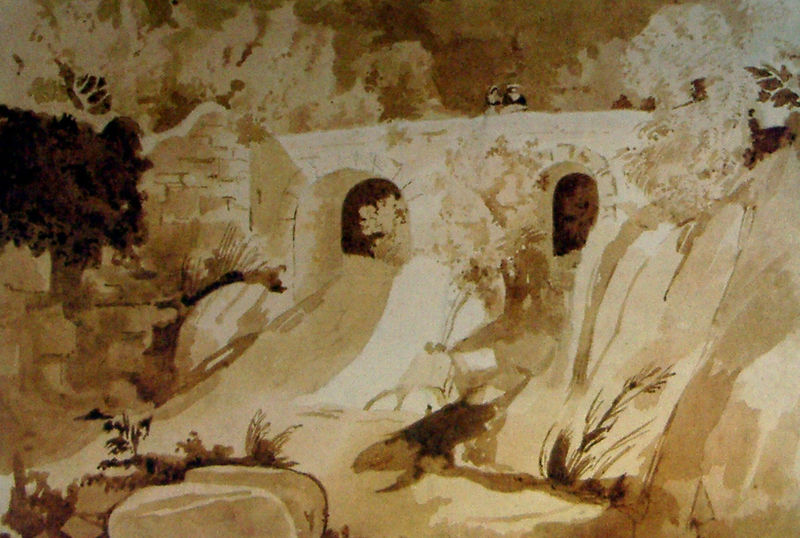
Titel: Brücke mit zwei Frauen
Künstler: Karl Blechen
Institution: (Privatbesitz)
Schlagwörter: baum, berg, blätter, dunkel, felsen, himmel, laub, schatten, wasser, weiß, wolken, aquarell, bäume, fluss, frauen, landschaft, menschen, mädchen, ocker, sand, ufer, äste, braun, damen, frau, hell, hüte, kleid, kleider, licht, straße, zeichnung, gras, weg, beige, architektur, stehen, stein, steine, bild, ast, bach, gräser, halme, hügel, natur, brücke, busch, büsche, gebüsch, sträucher, paar, personen, pflanzen, tal, wald, wasserfall, sommer, papier, ruhe, bogen, zwei, studie, abhang, trocken, fels, mauer, grafik, graphik, monochrom, sepia, figuren, bogenbrücke, joche, böschung, bögen, tusche, ruine, laubbaum, gemäuer, mauern, sunkel, leicht, planzen, viadukt, hänge, kupferstich, lasiert, strächer, gemauert, überqueren, abhanghut, höhle, bibel